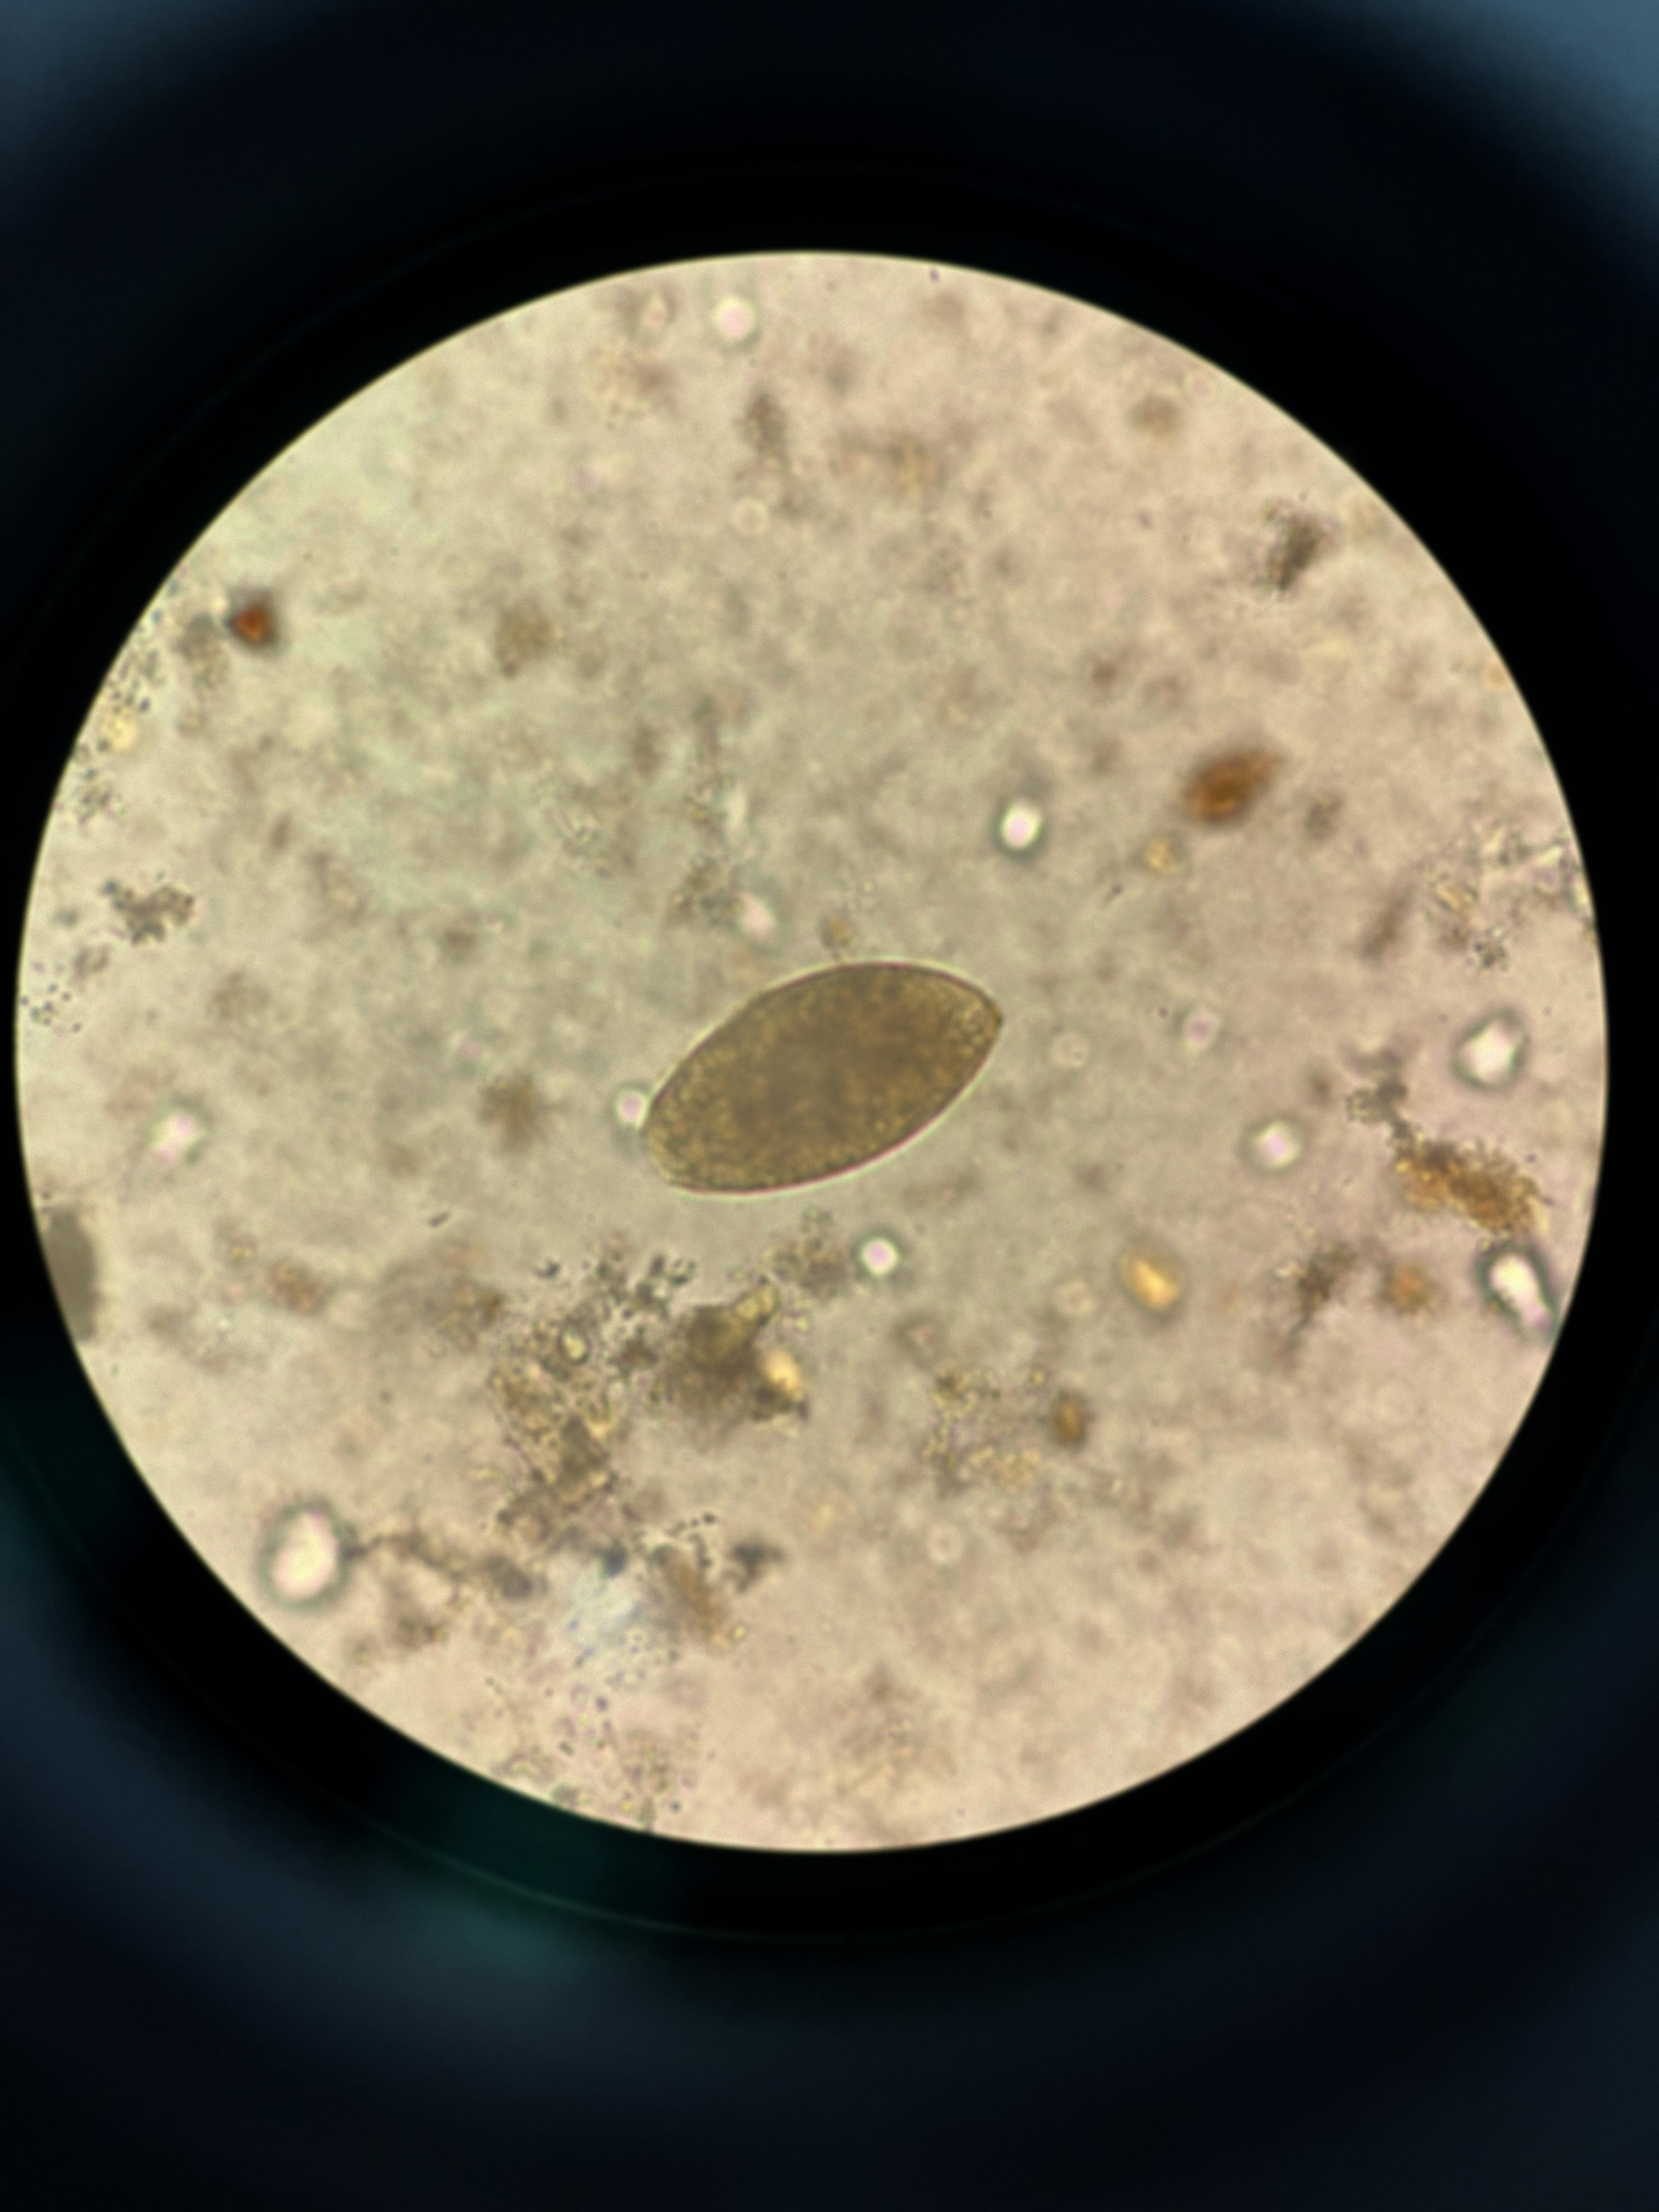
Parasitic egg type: Fasciolopsis buski